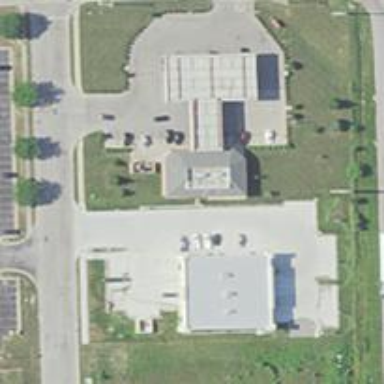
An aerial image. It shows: Convenience shop.